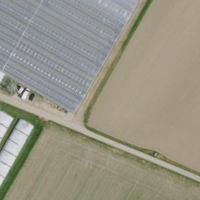
EUNIS habitat code: 55
Species observed at this site:
Timandra comae
Euonymus europaeus
Motacilla alba